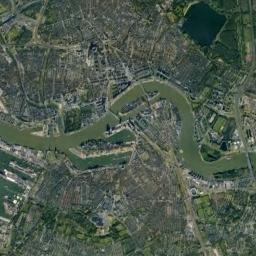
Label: river